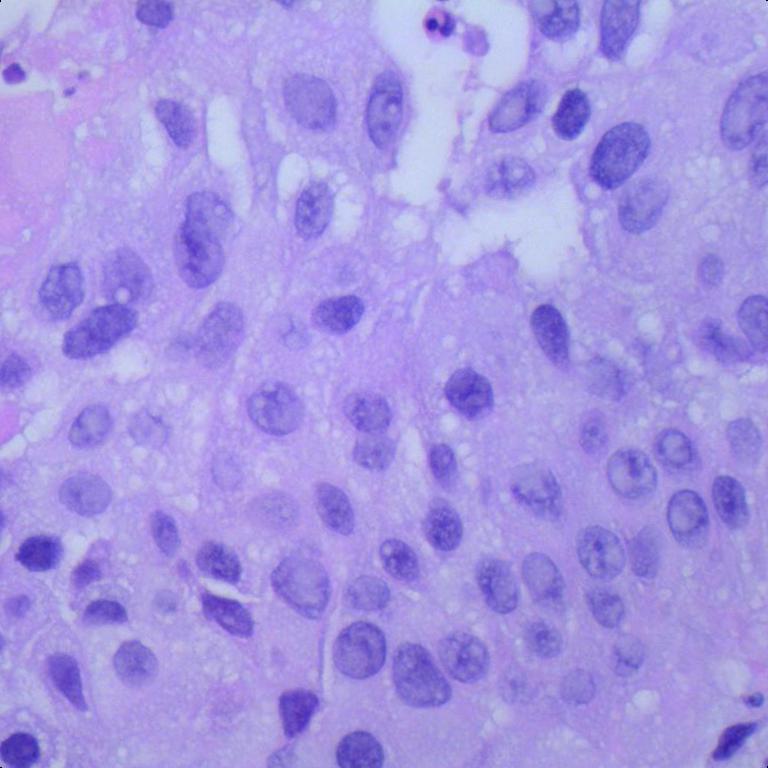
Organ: lung
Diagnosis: squamous carcinomas